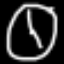
Label: clock